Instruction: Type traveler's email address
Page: traveler
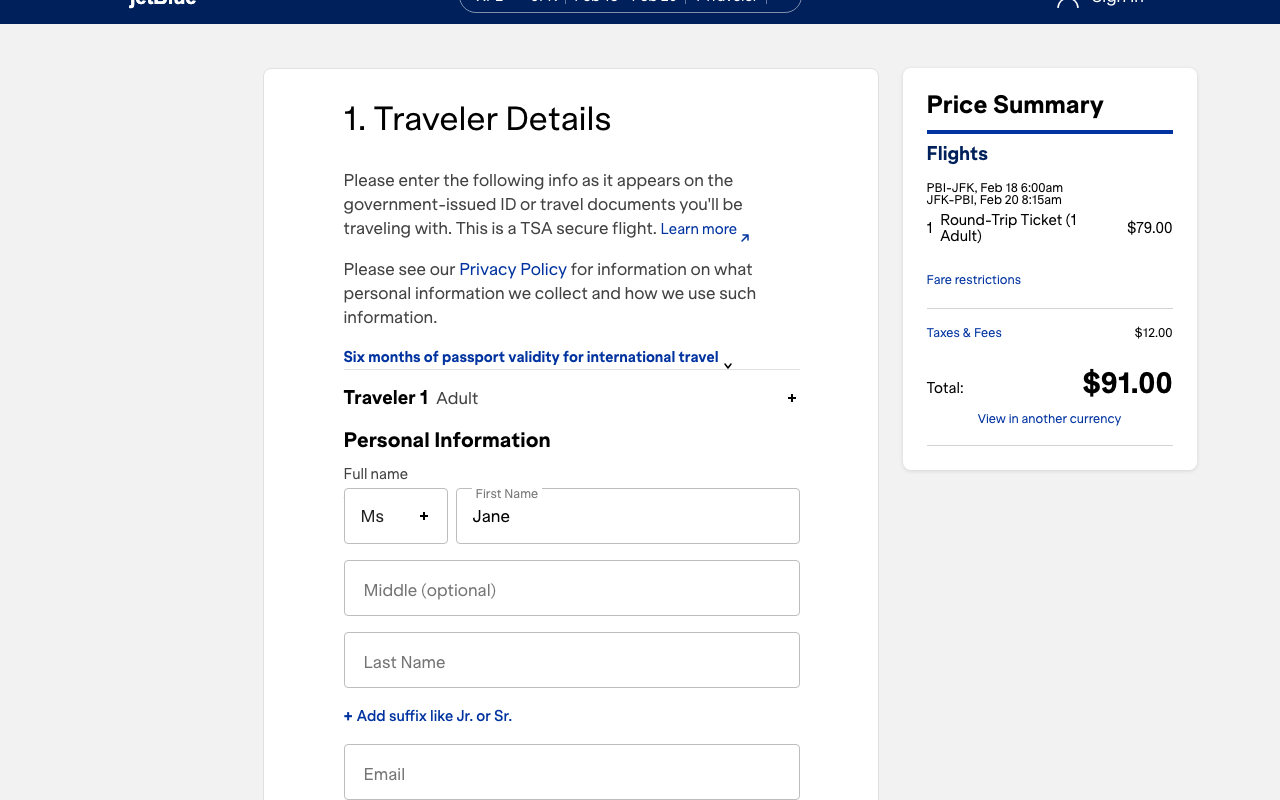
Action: type